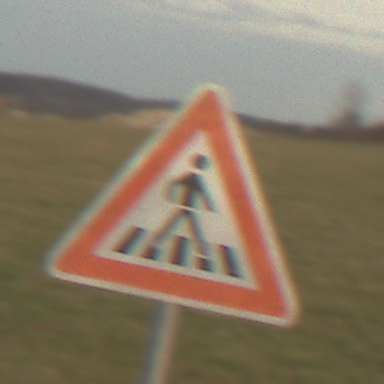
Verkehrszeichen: FussgaengerueberwegLinks
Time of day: SunriseSunset
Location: Outdoor (Nature)
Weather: PartlyCloudy
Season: NotSpecified
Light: Natural